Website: walmart
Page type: address-validator
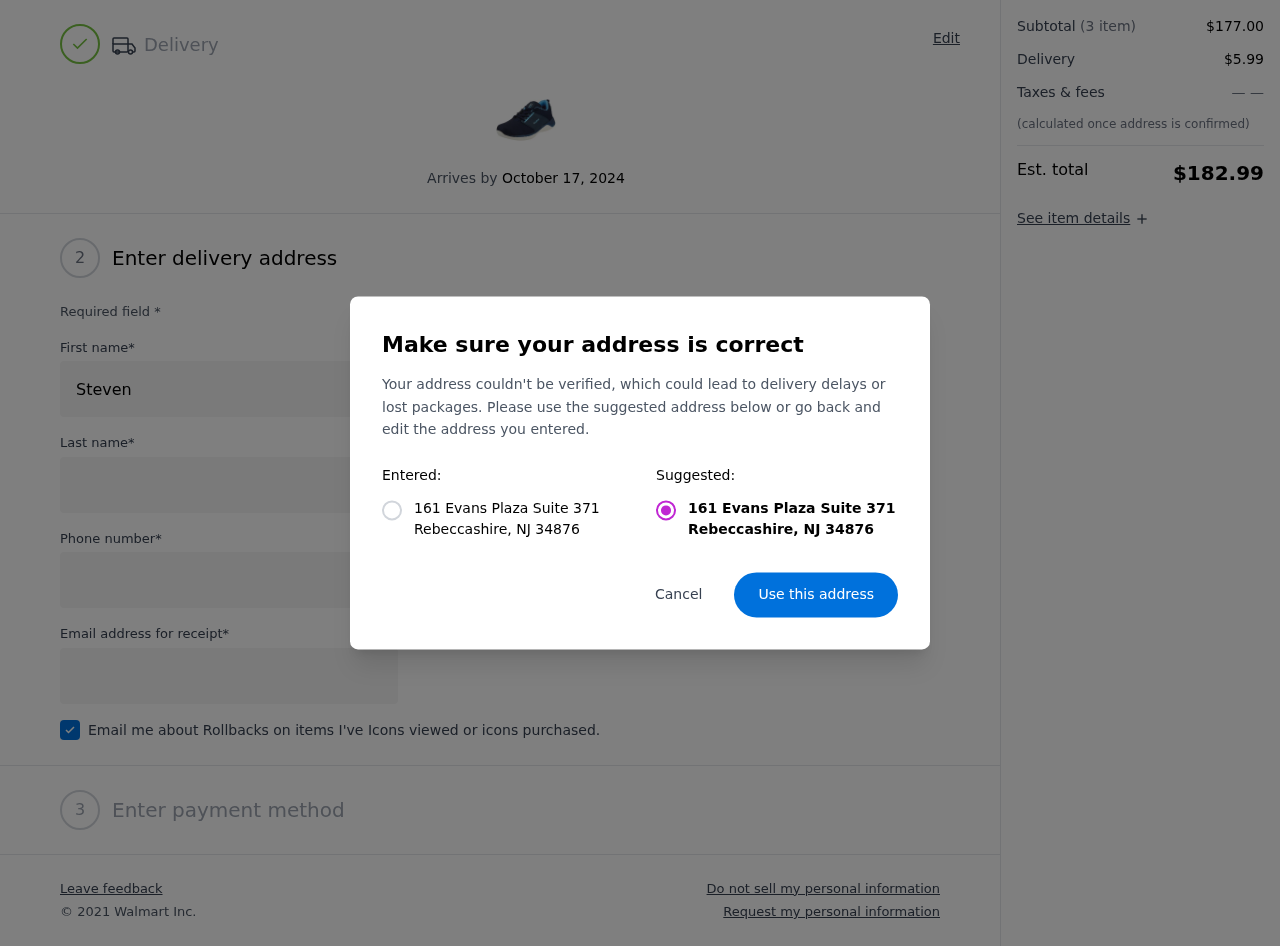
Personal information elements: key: PII_CITY
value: Rebeccashire
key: PII_POSTCODE
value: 34876
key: PII_STATE_ABBR
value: NJ
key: PII_STREET
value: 161 Evans Plaza Suite 371
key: PII_FIRSTNAME
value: Steven
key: PII_LASTNAME
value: Griffin
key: PII_PHONE
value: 7635787070
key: PII_EMAIL
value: sgriffin@hotmail.com
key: PII_POSTCODE_FULL
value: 34876
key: PII_POSTCODE_NUMERIC
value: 34876
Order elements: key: ORDER_DELIVERY_DATE
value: October 17, 2024
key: ORDER_SUBTOTAL
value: $177.00
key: ORDER_SHIPPING_COST
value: $5.99
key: ORDER_TOTAL
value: $182.99